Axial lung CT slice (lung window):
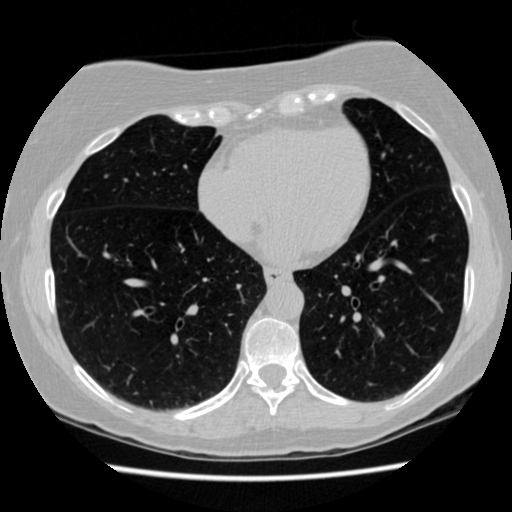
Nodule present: no